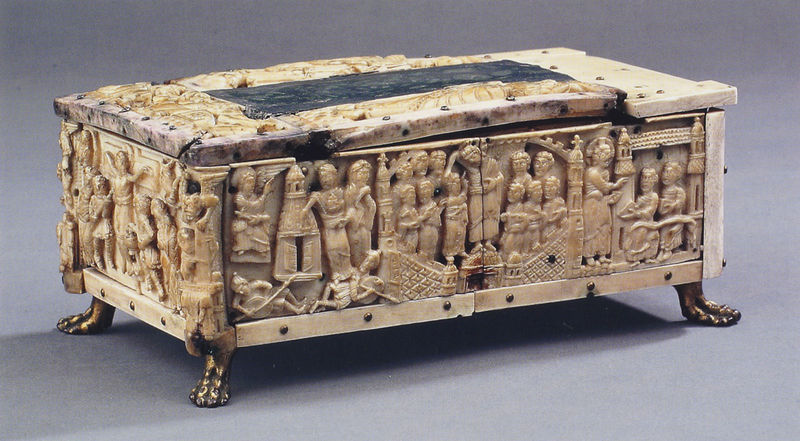
Titel: Tragaltar
Institution: Darmstadt, Hessisches Landesmuseum
Schlagwörter: menschen, leute, kirche, personen, relief, truhe, kreuz, einlegearbeit, intarsie, heiligenschein, christus, jesus, jesus christus, elfenbein, gekreuzigter, bonze, schatzkästchen, christkönig